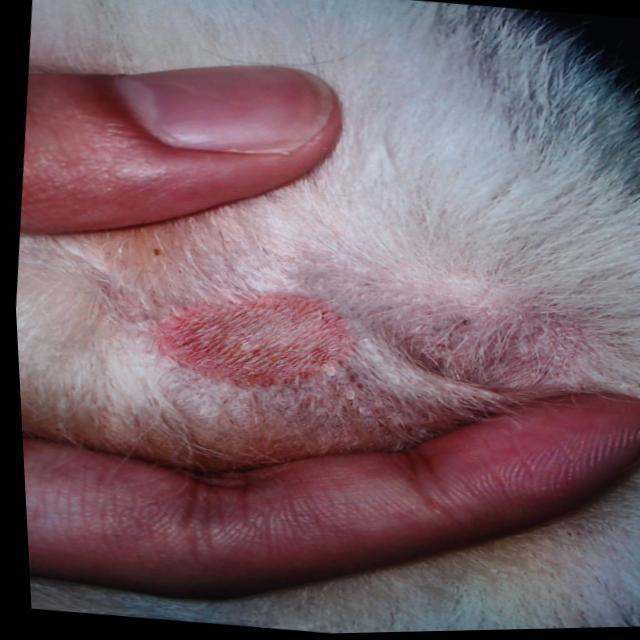
Canine ringworm (Dermatophytosis) — fungal infection caused by Microsporum or Trichophyton. Presents with circular alopecia, scaling, crusting, and broken hairs.